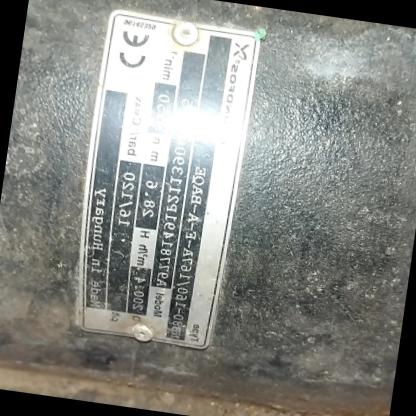
Klasa: tabliczka-znamionowa